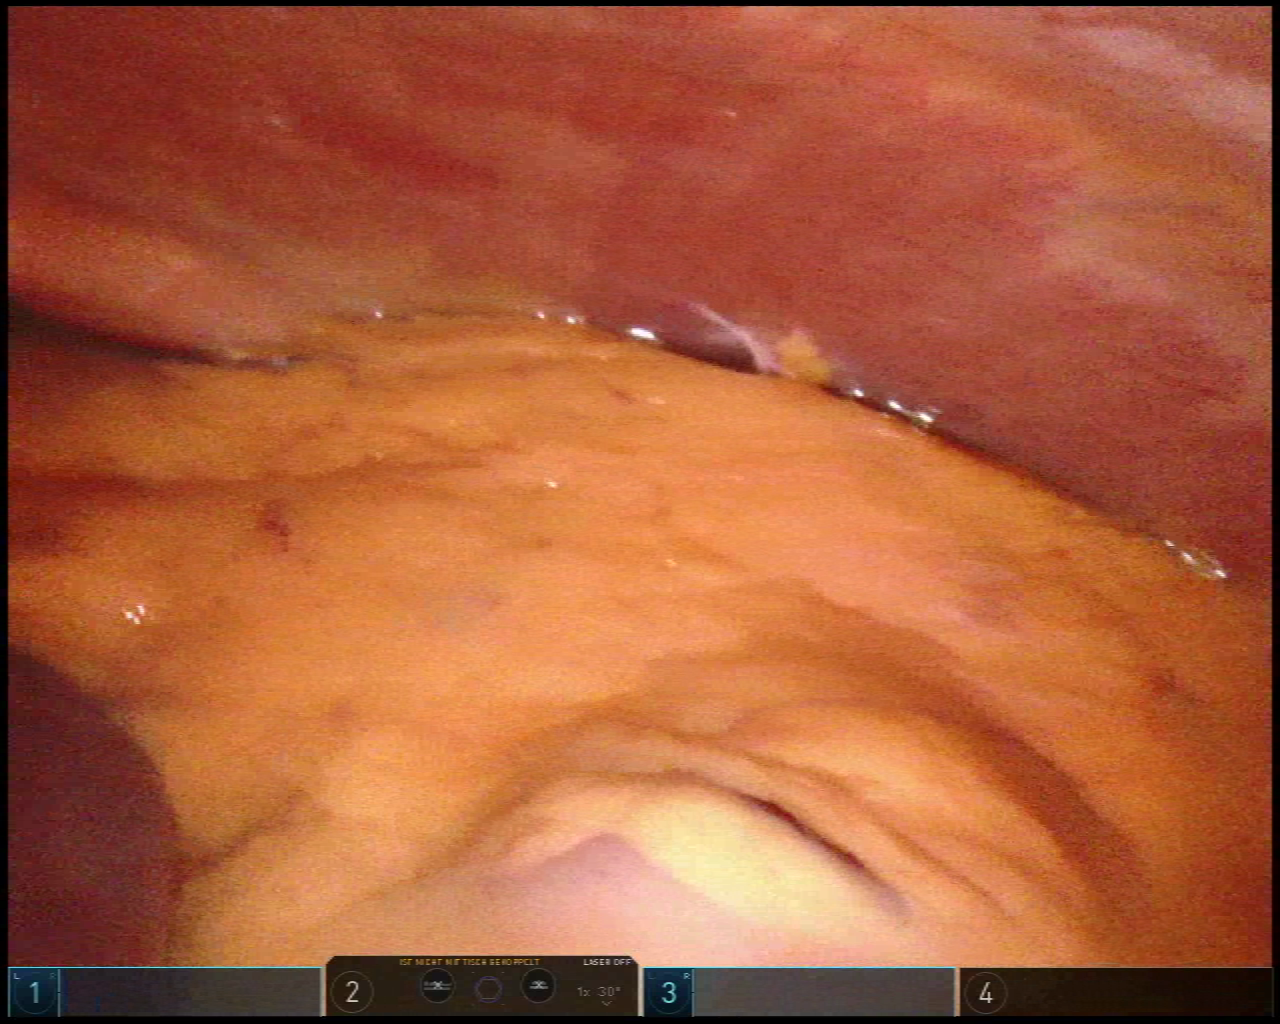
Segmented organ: liver
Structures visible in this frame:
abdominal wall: yes
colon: no
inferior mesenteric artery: no
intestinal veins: no
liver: yes
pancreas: no
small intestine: no
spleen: no
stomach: yes
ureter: no
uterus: no
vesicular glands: no